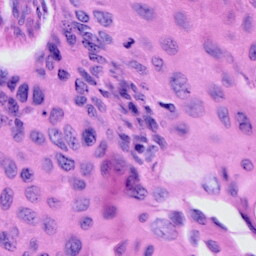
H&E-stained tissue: Cervix